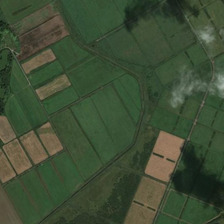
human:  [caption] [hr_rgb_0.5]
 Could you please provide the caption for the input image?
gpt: it is a large piece of green farmland .

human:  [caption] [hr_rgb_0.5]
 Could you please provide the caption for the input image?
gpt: it is a large piece of green farmland .

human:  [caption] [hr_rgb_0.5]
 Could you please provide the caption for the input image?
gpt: the huge farmland with many footpaths is lush and green .

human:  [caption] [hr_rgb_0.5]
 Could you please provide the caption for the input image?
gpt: the huge farmland with many footpaths is lush and green .

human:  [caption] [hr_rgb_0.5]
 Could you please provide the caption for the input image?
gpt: it is a large piece of green farmland .